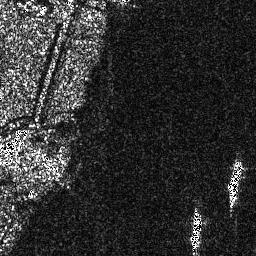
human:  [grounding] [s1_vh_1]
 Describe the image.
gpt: In the satellite image, there is  <ref>1 small ship </ref> <box>[[88, 62, 94, 75, 0]]</box> located at right,  <ref>1 medium ship </ref> <box>[[73, 80, 78, 96, 0]]</box> located at bottom right.